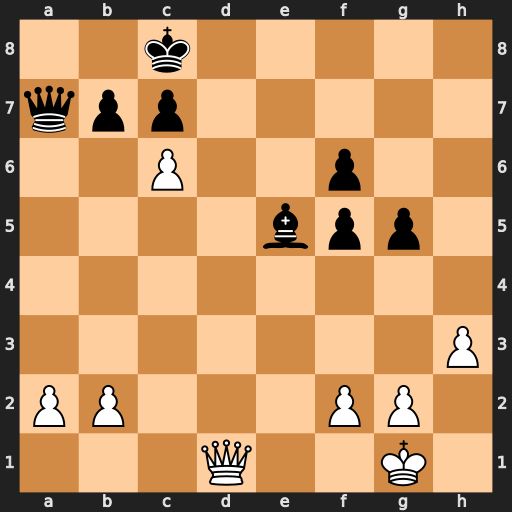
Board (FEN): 2k5/qpp5/2P2p2/4bpp1/8/7P/PP3PP1/3Q2K1
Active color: w
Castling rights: -
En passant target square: -
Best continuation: Qd7+ Kb8 Qd8#